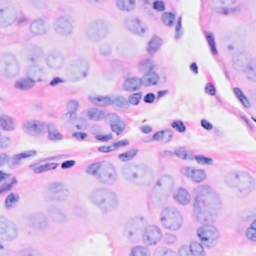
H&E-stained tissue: Breast